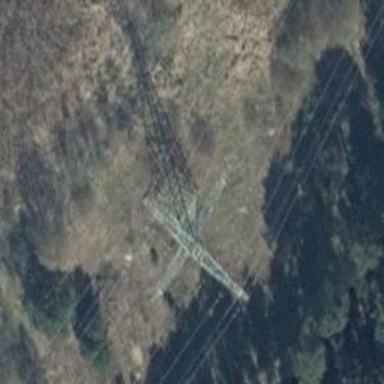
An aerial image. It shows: Power line is depicted.